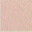
Piece: xx